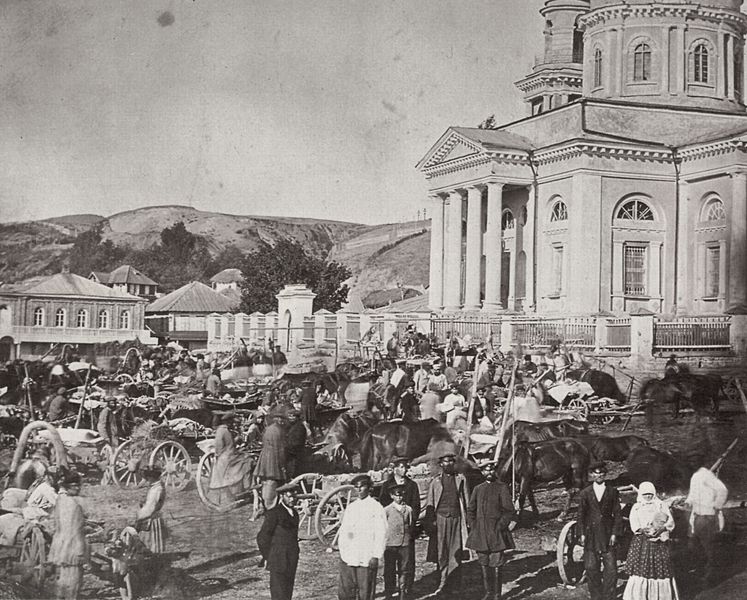
Titel: Jahrmarkt an einem Feiertag in der Kosakensiedlung Zymljanski
Künstler: I. Boldyrev
Schlagwörter: baum, berg, himmel, mann, schatten, weiß, bäume, frauen, menschen, stadt, fenster, frau, grau, hut, hüte, licht, männer, schwarz, strasse, säule, säulen, dach, gebäude, haus, tier, tiere, zaun, leute, menge, rock, alt, mütze, mützen, architektur, mensch, sockel, häuser, hügel, kühe, natur, vieh, busch, gitter, kirche, boden, kind, england, karren, kinder, pferd, pferde, rund, räder, bogen, fassade, italien, türen, russland, berge, gebirge, hang, dächer, giebel, mauer, kuh, rind, amerika, kutsche, kutschen, markt, platz, speichen, rand, figuren, rad, wagen, kuppel, kopftuch, geländer, tor, foto, fotografie, photographie, stadtrand, rinder, palast, dom, schwarz weiss, uniform, deichsel, treffen, pantheon, rom, fleck, photo, tracht, römer, villa, sims, gesims, hügelig, portikus, kapelle, historismus, tempel, auswanderer, gespann, reisende, aufnahme, bergen, fuhrwerk, kranzgesims, tympanon, zentralbau, fensterbögen, rotunde, palladio, vorhalle, westfassade, bogenfenster, reisen, kirmes, pilger, marktszene, trompe, ber, gespanne, rchitrav, altes haus, fenstrer, ostdeutsch, pantheoon